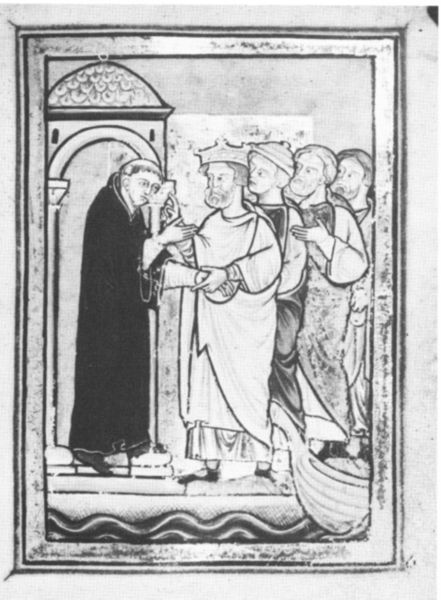
Titel: Das Leben des heiligen Cuthbert
Künstler: Beda Venerabilis
Standort: Herstellungsort: Durham (EU - GB)
Institution: London, British Library
Schlagwörter: hand, mann, meer, umhang, wasser, fluss, menschen, ufer, finger, hut, hüte, kleider, männer, schwarz, säule, tür, weiss, zeichnung, dach, haus, malerei, bart, bärte, kleidung, rahmen, stehen, kirche, gewand, kutte, mantel, stehend, gotik, krone, boot, kahn, turm, kopfbedeckung, holzschnitt, schiff, welle, wellen, bogen, man, schuhe, stab, bug, rundbogen, kuppel, bischof, gefolge, könig, stufen, buch, kloster, torbogen, druck, seite, schlange, buchdruck, besuch, pfarrer, gotisch, christus, jesus, toga, mittelalter, mönch, heiliger, schriftrolle, könige, begrüßung, urkunde, jünger, tunika, dokument, ehrung, tonsur, konig, buchmalerei, byzanz, handschlag, heilge, geänder, buchkunst, ritterschlag, karolinger, steven, g, aostel, glanze, kronne, stockk